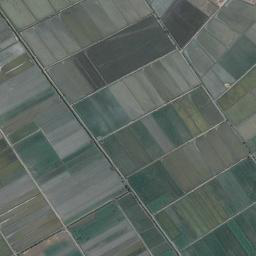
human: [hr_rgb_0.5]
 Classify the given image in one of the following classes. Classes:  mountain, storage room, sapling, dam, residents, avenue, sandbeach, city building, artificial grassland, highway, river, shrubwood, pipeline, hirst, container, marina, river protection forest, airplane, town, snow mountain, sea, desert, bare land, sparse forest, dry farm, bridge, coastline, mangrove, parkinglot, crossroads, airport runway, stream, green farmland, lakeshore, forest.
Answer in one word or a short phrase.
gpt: green farmland